Question: I am using ggplot to draw multiple known density functions, for example the gamma density function:
'''
library(tidyverse)
apar<-c(1,2,7.5,9)
bpar<-c(2,2,1.3,0.5)
gmaxlim<-c(0, 25)
pgma1<-ggplot(data = data.frame(x = gmaxlim), aes(gmaxlim)) +
stat_function(fun = dgamma, n = 101, args = list(shape = apar[1], scale = bpar[1]),aes(color="black")) +
stat_function(fun = dgamma, n = 101, args = list(shape = apar[2], scale = bpar[2]),aes(color="red")) +
stat_function(fun = dgamma, n = 101, args = list(shape = apar[3], scale = bpar[3]),aes(color="blue")) +
stat_function(fun = dgamma, n = 101, args = list(shape = apar[4], scale = bpar[4]),aes(color="green")) +
ylab(expression(paste("f(x|",alpha,",",beta,")"))) +xlab("x") + scale_x_continuous(breaks=seq(gmaxlim[1],gmaxlim[2], by =5)) +
scale_color_identity(name = "",
breaks = c("black", "red", "blue","green"),
labels = c(substitute(paste(alpha,"= ", v," ,",beta,"= ",s),list(v=apar[1],s=bpar[1])),
substitute(paste(alpha,"= ", v," ,",beta,"= ",s),list(v=apar[2],s=bpar[2])),
substitute(paste(alpha,"= ", v," ,",beta,"= ",s),list(v=apar[3],s=bpar[3])),
substitute(paste(alpha,"= ", v," ,",beta,"= ",s),list(v=apar[4],s=bpar[4]))),
guide = "legend")+
theme_bw()
pgma1
'''

<URL>
However this code is far from being efficient and it goes against ggplot philosophy (perhaps because we are not plotting any "real" data set?). Is there a way to write this more efficient and to be scalable to different number of pairs of parameters? I would like to have just one line of 'stat_function' and simplify the 'scale_color_identity' if posible. Retaining mathematical expressions in the color labels is mandatory
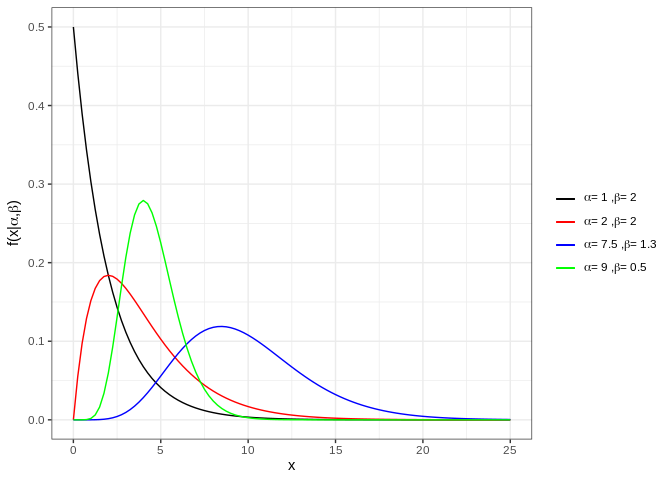
Answer: Perhaps use some lapply?
'''
library(tidyverse)
apar <- c(1,2,7.5,9)
bpar <- c(2,2,1.3,0.5)
gmaxlim <- c(0, 25)
mycols <- c("black", "red", "blue", "green")
ggplot(data = data.frame(x = gmaxlim), aes(gmaxlim)) +
lapply(seq_along(apar), function(i){
stat_function(fun = dgamma, n = 101,
args = list(shape = apar[i], scale = bpar[i]), aes( color=mycols[i]))
}) +
scale_color_identity(name="", breaks = mycols,
labels = lapply(seq_along(apar), function(i)
substitute(paste(alpha,"= ", v," ,",beta,"= ",s),
list(v=apar[i], s=bpar[i]))), guide = "legend") +
theme_bw()
'''

<URL>